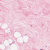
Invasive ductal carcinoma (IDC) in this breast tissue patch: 0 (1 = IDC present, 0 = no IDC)